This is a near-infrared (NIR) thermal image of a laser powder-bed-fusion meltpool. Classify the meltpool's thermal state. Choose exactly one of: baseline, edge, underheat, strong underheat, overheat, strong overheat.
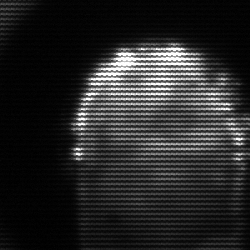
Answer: baseline